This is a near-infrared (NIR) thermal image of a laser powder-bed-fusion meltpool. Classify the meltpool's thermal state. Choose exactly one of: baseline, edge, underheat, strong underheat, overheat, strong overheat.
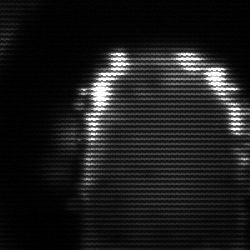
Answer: baseline